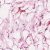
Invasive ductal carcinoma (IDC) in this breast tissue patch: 0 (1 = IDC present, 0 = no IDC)